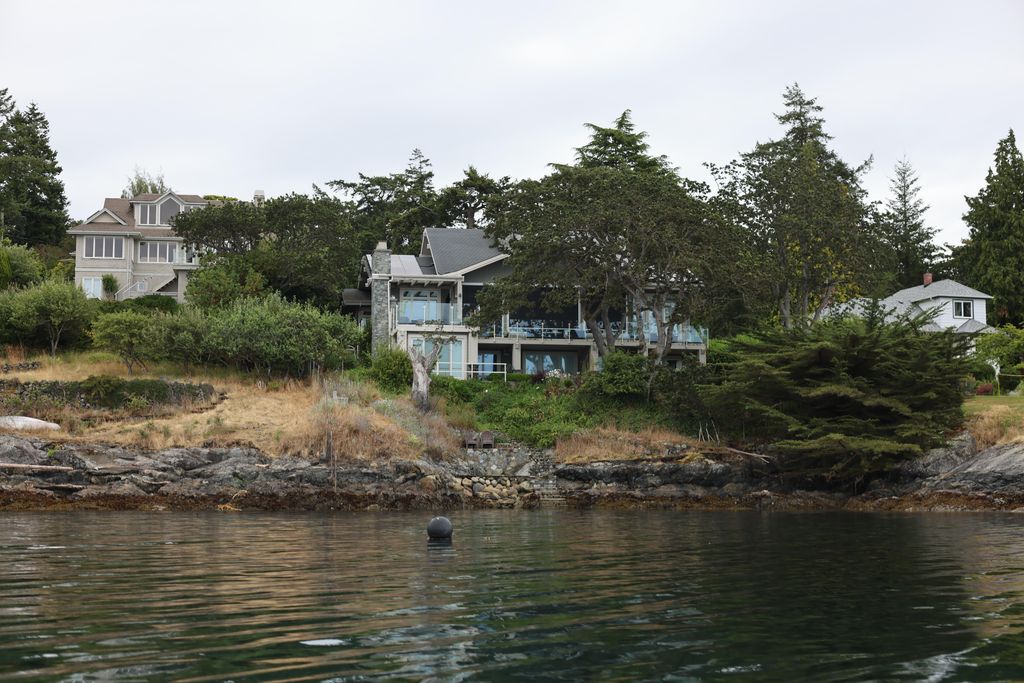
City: victoria